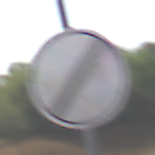
Verkehrszeichen: EndeSaemtlicherBegrenzungen
Umgebung: Outdoor, Nature
Tageszeit: MorningAfternoon
Wetter: PartlyCloudy
Licht: Natural
Jahreszeit: NotSpecified
Kontrast: HighContrast